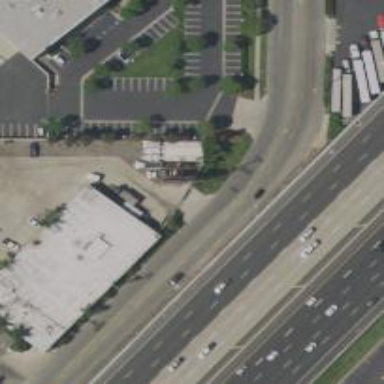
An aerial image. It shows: Commercial building.